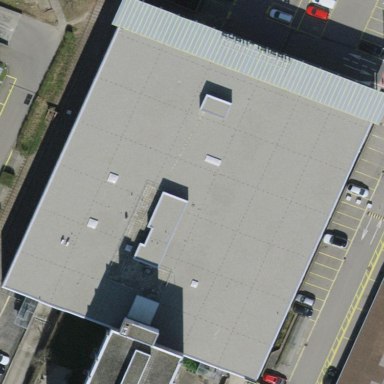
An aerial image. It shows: Retail building with flat roof.